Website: macys
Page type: payment
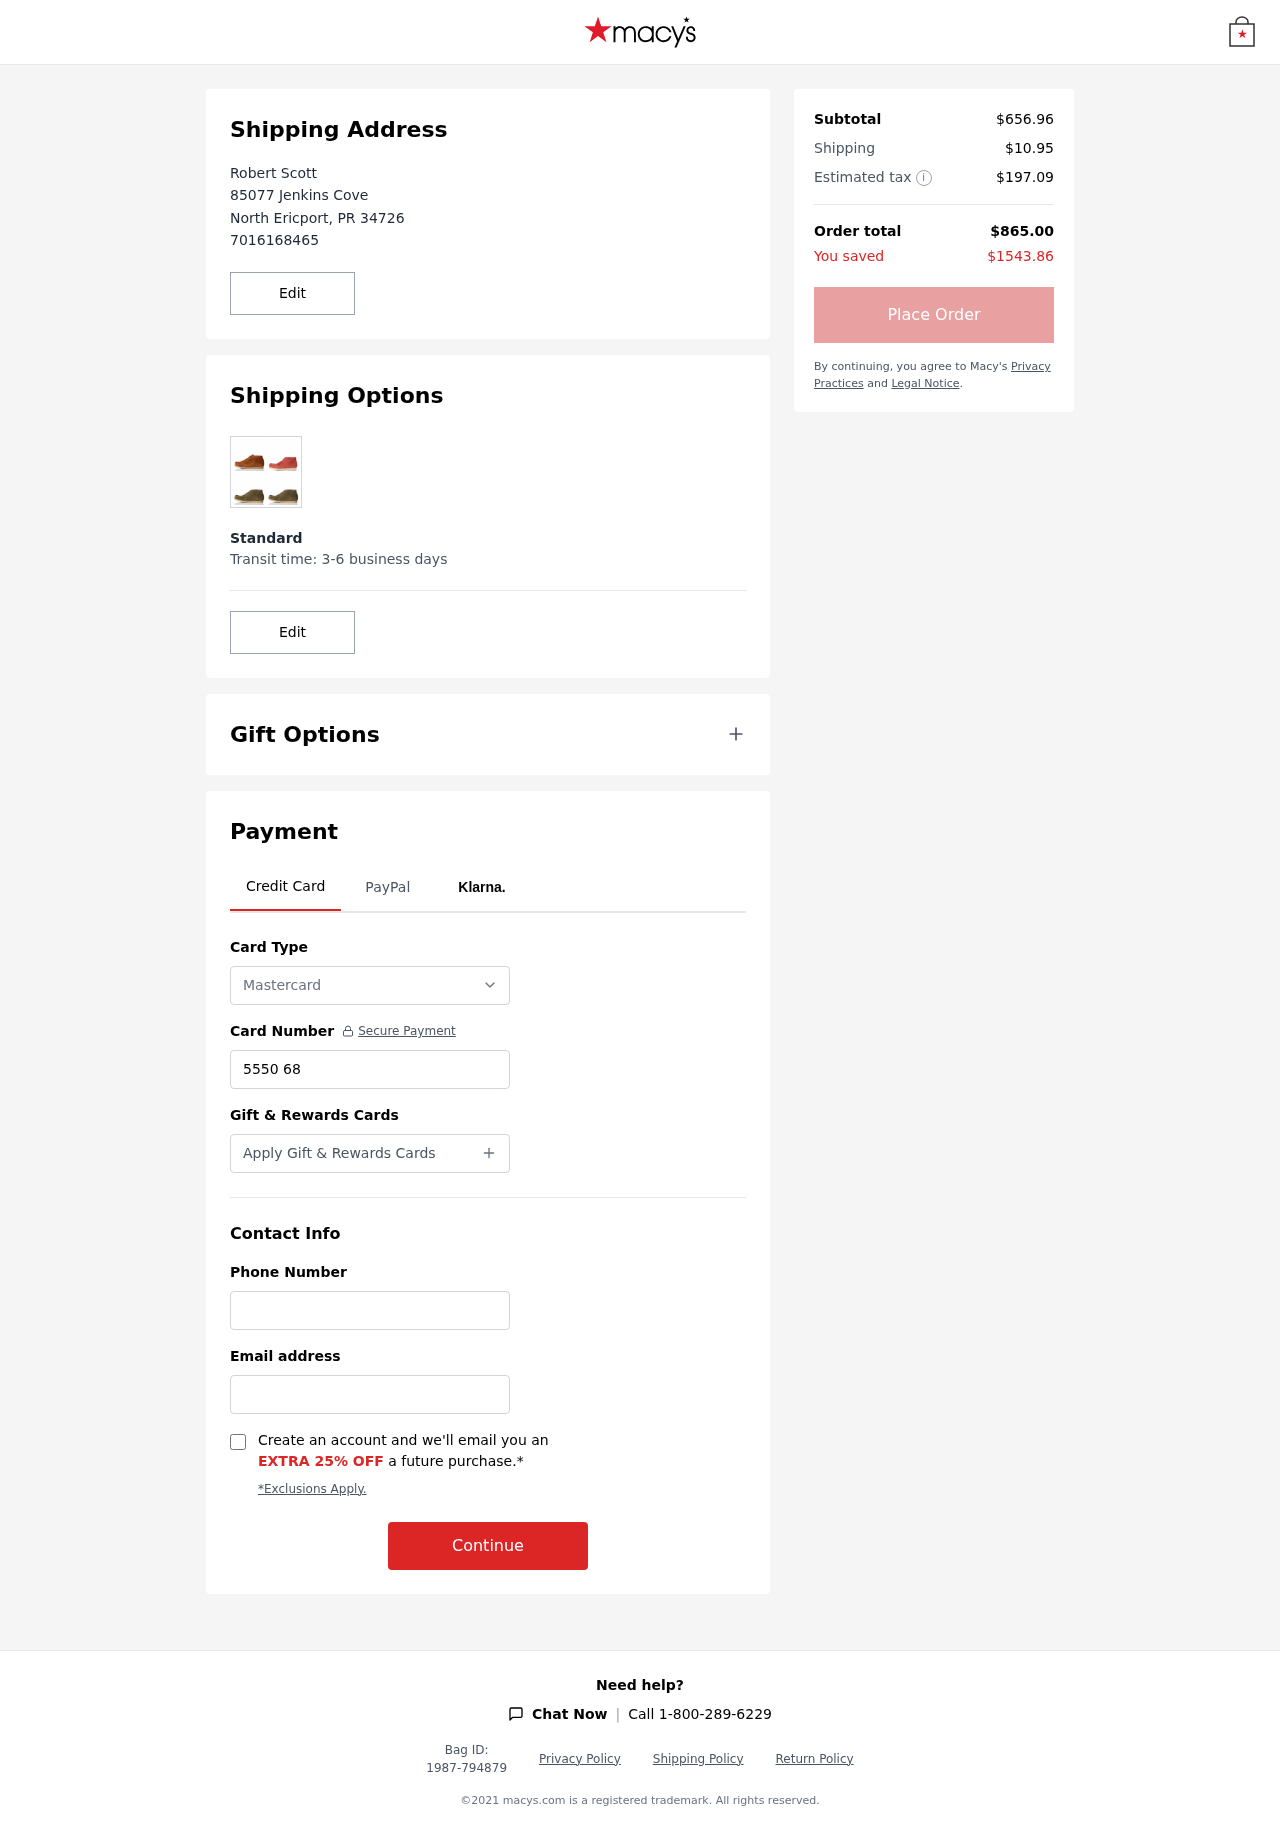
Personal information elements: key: PII_CARD_NUMBER
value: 5550 6810 3751 2696
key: PII_CARD_TYPE
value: Mastercard
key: PII_CITY
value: North Ericport
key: PII_EMAIL
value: robertscott@hotmail.com
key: PII_FULLNAME
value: Robert Scott
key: PII_PHONE
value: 7016168465
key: PII_PHONE_ALT
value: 2314413801
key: PII_POSTCODE
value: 34726
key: PII_STATE_ABBR
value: PR
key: PII_STREET
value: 85077 Jenkins Cove
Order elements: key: ORDER_SUBTOTAL
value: $656.96
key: ORDER_SHIPPING_COST
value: $10.95
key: ORDER_TAX
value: $197.09
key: ORDER_TOTAL
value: $865.00
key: ORDER_SAVINGS
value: $1543.86